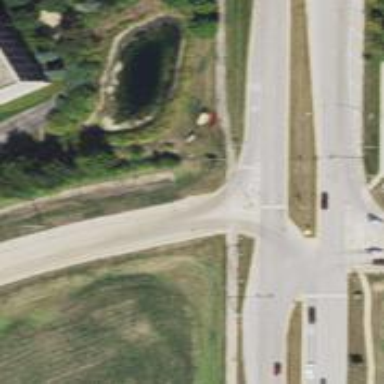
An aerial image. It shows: Marked crossing on asphalt cycleway road.